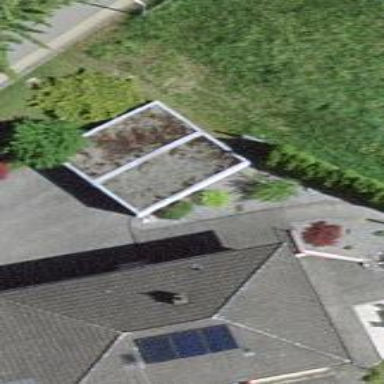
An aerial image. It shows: Garage building.